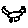
Label: cat